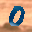
Label: 0